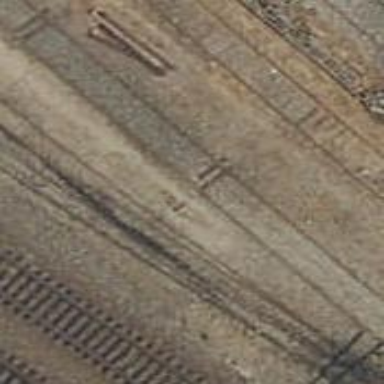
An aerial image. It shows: Railway switch.